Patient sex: M
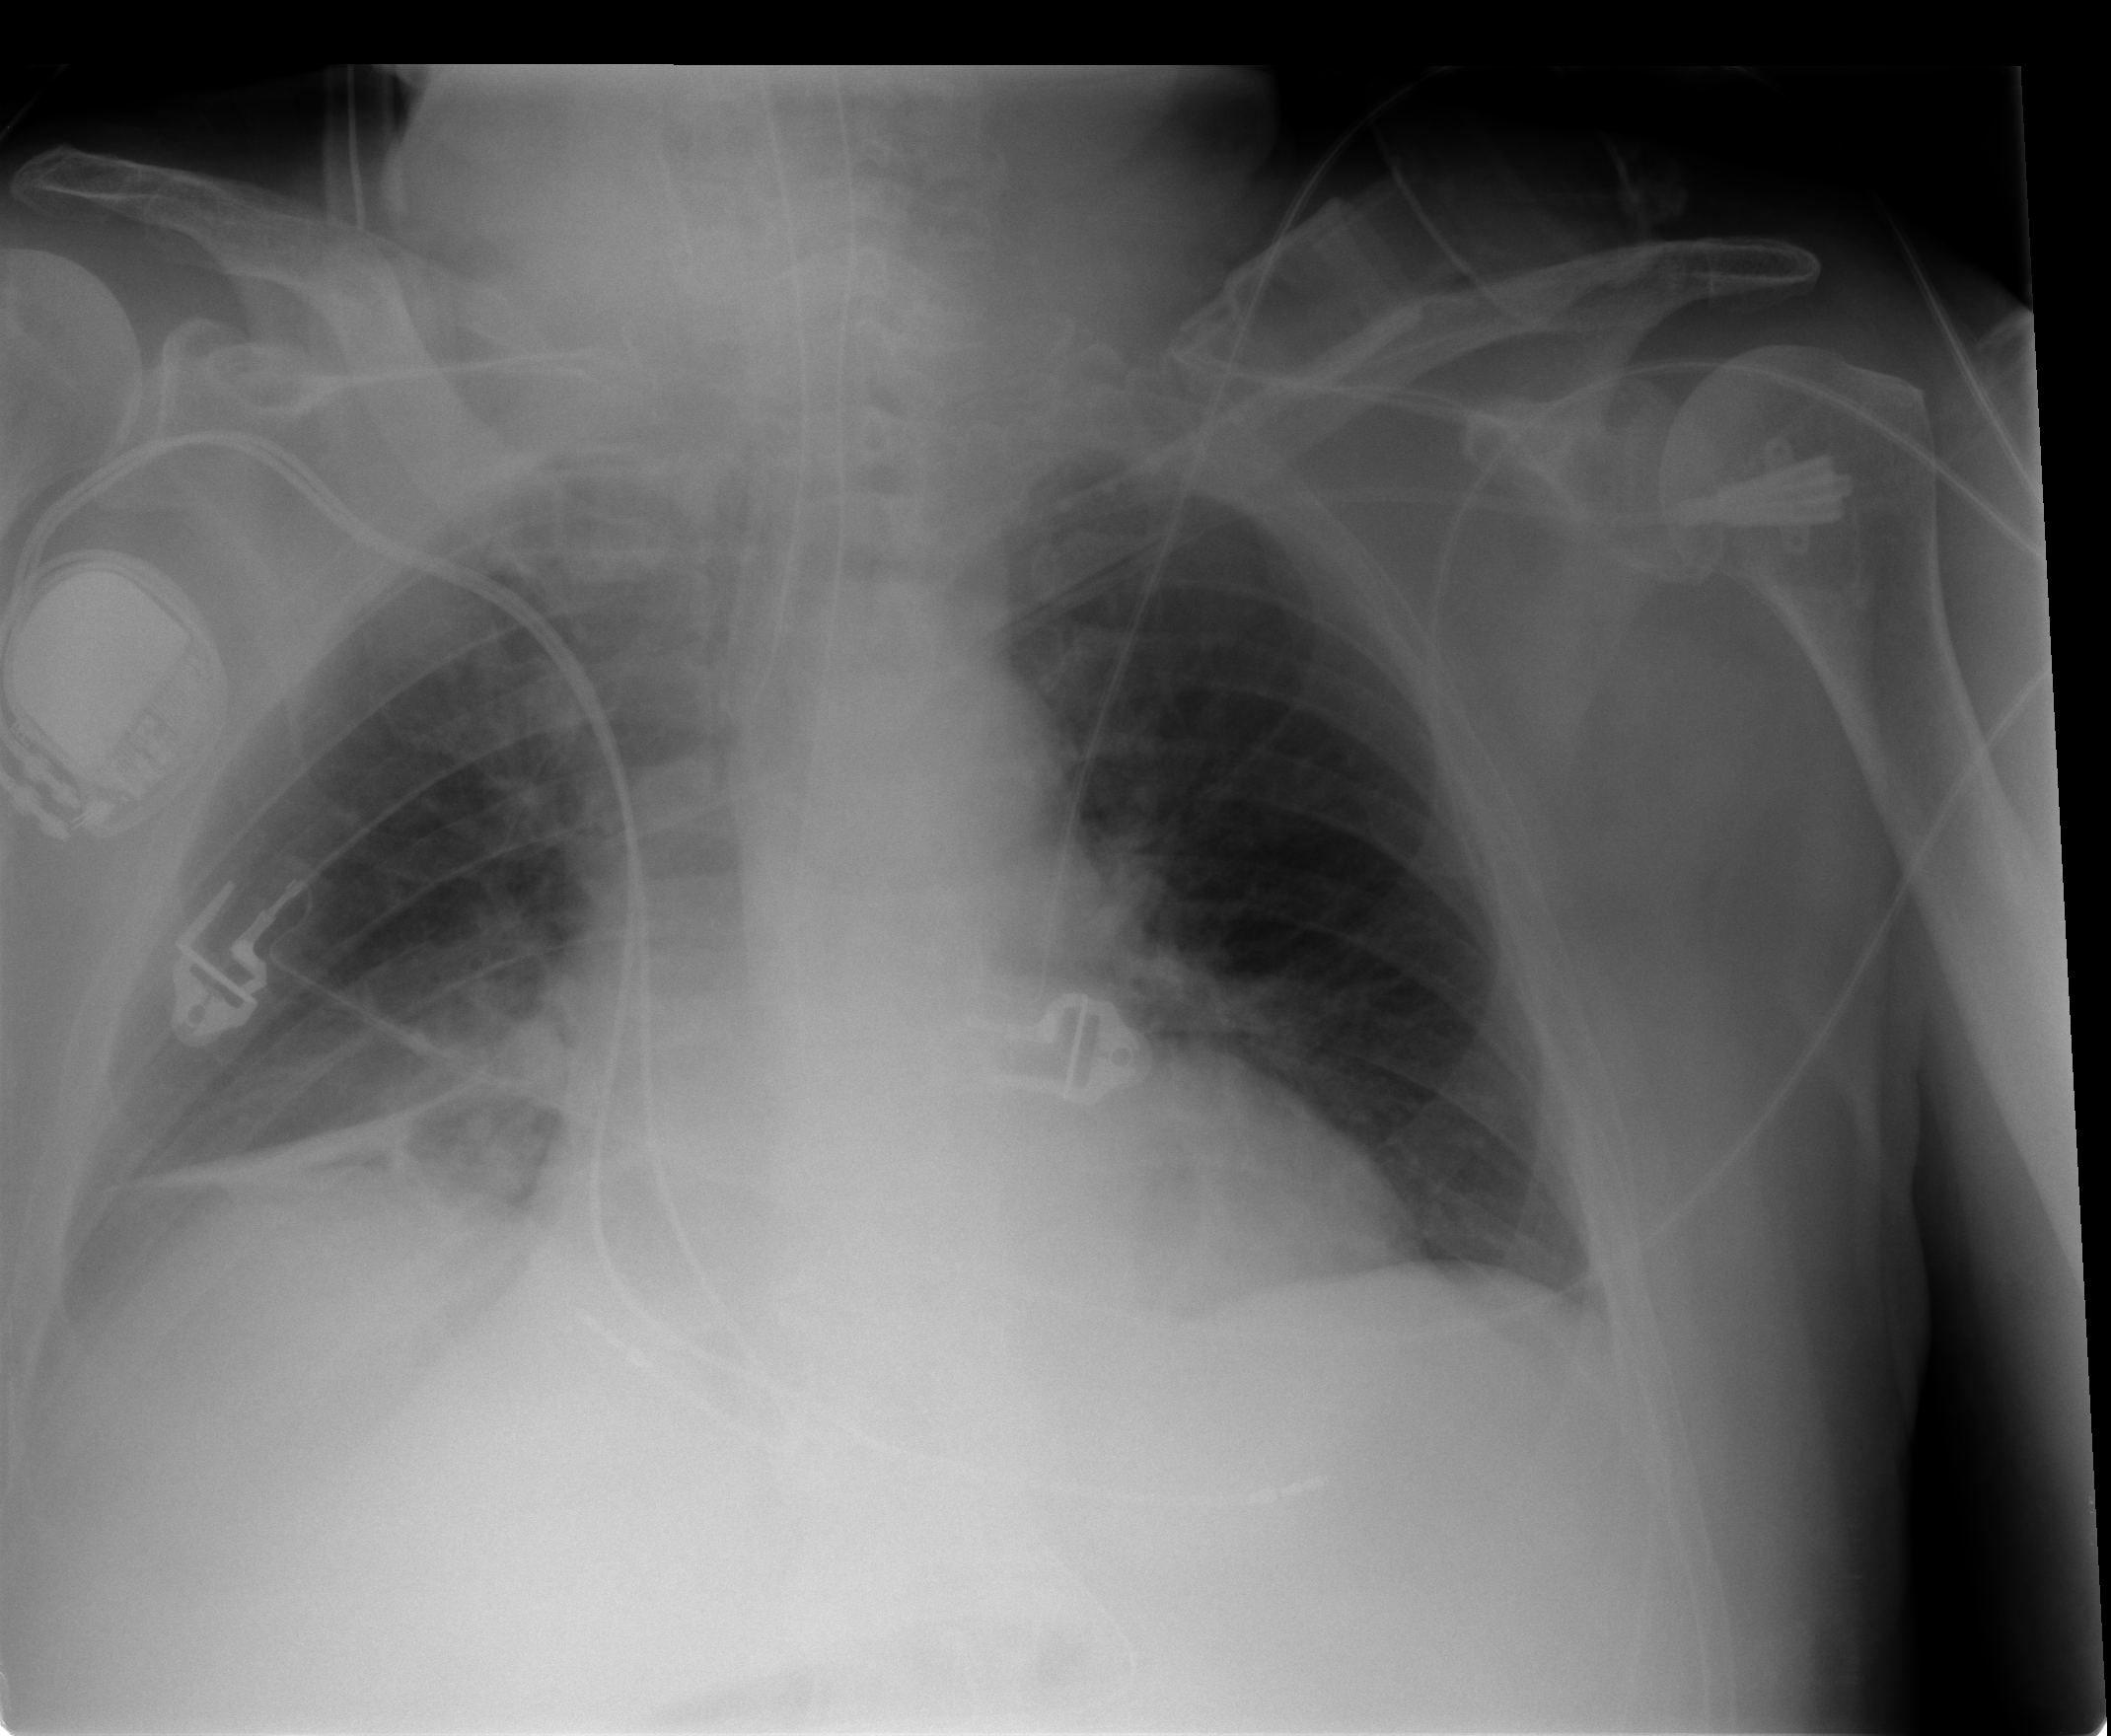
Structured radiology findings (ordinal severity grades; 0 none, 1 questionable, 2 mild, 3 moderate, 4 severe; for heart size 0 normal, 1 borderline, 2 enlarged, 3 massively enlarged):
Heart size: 2
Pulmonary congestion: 0
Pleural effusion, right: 2
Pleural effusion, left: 0
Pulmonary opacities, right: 0
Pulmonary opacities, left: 0
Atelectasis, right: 2
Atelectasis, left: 0